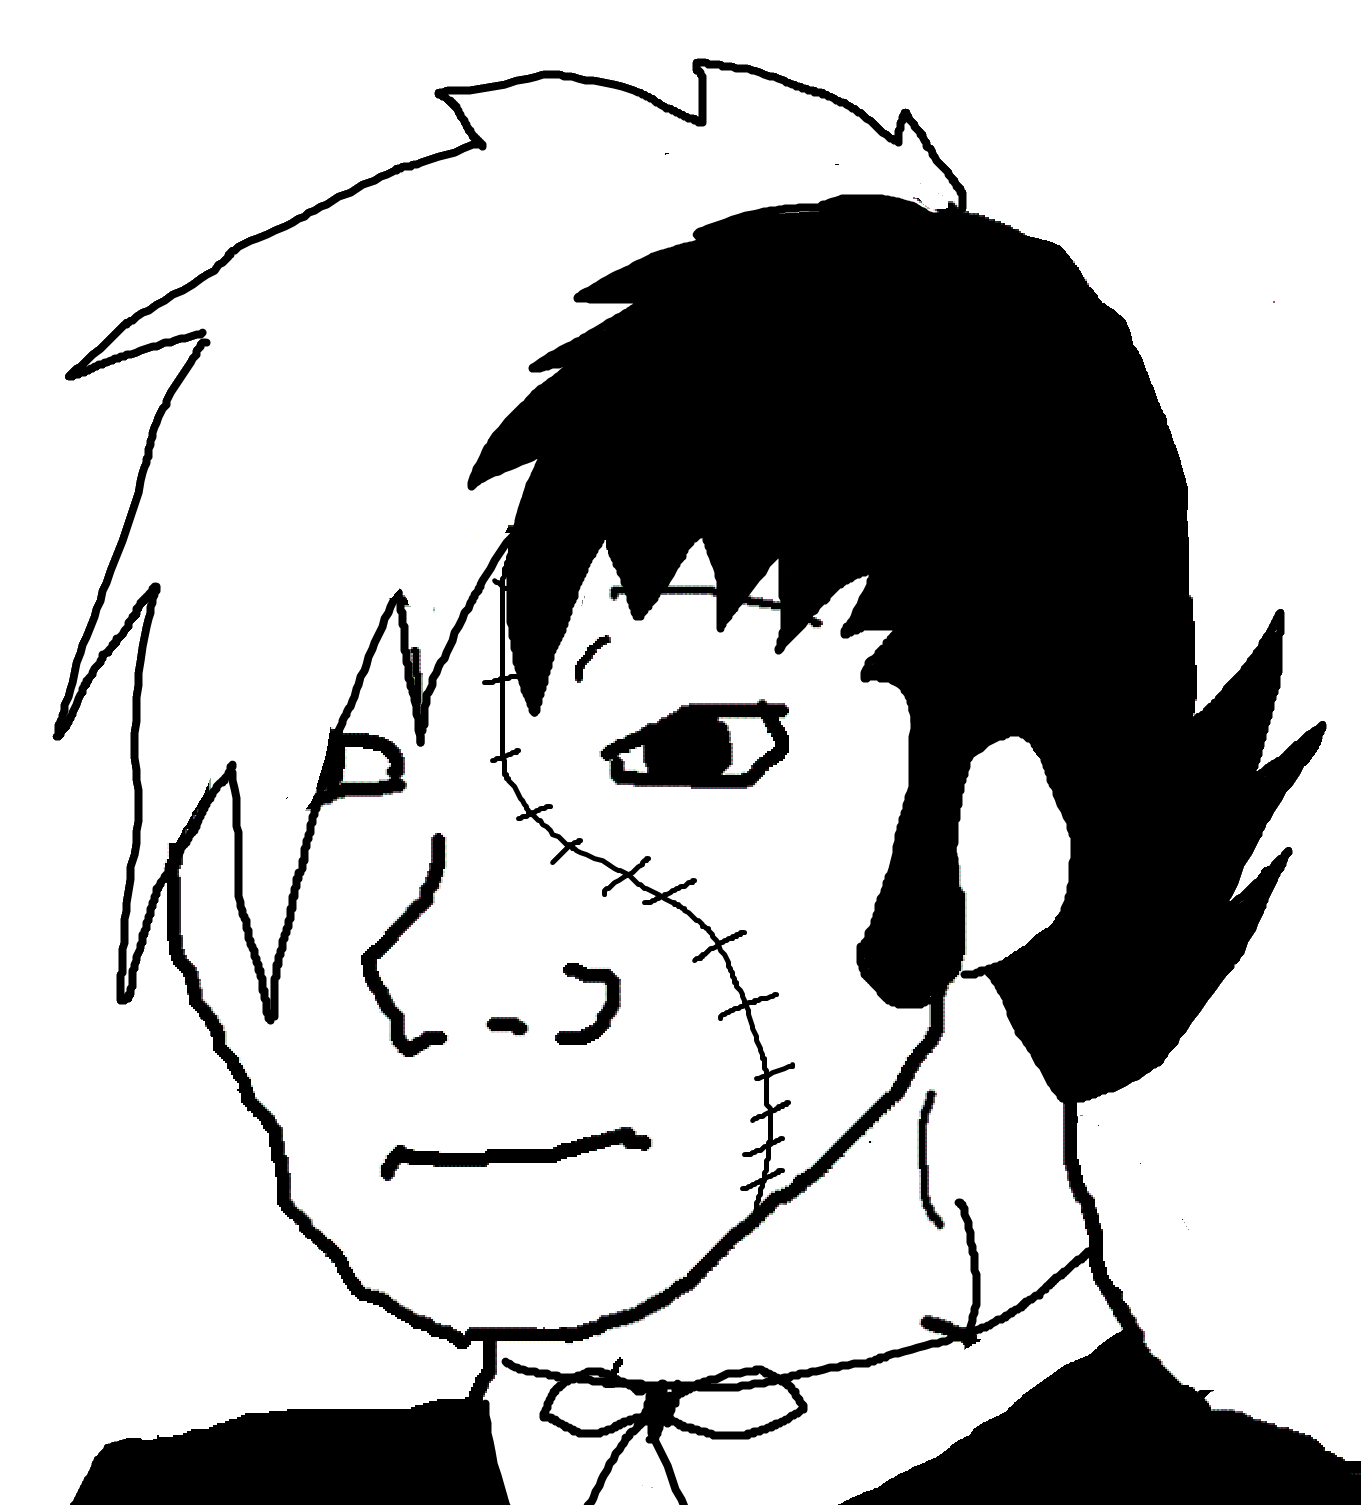
Label: 5_Objakt